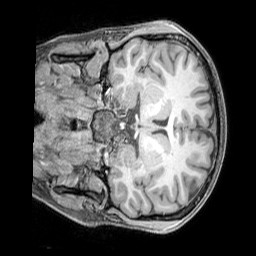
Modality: T1w
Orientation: coronal
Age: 21
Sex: female
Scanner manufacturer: siemens
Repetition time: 2.3 s
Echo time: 0.00226 s